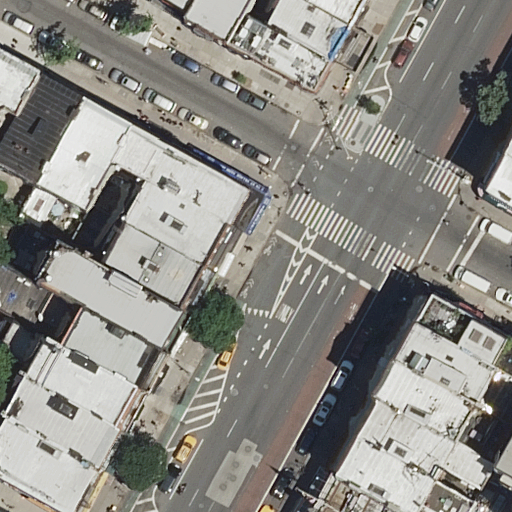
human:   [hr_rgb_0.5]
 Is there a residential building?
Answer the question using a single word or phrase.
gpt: yes

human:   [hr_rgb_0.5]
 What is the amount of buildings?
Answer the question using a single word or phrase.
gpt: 24

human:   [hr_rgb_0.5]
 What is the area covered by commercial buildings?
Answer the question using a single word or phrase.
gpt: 0m2

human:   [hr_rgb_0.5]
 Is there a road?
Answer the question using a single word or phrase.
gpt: yes

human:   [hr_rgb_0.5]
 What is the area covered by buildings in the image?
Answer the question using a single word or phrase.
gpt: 3164m2

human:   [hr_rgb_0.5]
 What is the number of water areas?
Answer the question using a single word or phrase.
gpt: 0

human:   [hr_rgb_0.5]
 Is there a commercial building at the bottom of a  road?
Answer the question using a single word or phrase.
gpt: no

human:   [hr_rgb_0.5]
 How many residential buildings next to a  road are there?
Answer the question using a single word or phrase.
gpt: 24

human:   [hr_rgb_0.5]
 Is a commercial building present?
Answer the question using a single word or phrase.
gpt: no

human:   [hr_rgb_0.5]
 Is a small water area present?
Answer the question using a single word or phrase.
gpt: no

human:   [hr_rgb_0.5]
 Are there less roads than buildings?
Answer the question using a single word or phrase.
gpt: yes

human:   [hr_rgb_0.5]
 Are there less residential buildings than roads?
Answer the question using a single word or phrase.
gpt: no

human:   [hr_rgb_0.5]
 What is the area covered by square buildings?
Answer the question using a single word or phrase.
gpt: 0m2

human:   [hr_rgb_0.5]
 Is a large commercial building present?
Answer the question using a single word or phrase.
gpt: no

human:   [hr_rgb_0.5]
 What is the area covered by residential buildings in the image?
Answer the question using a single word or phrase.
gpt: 3164m2

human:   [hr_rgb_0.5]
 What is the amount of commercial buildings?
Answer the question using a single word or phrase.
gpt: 0

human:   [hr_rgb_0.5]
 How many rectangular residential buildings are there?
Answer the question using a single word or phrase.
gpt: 21

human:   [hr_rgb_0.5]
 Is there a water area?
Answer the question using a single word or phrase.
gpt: no

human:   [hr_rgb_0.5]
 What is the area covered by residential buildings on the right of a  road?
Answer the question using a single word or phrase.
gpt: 1370m2

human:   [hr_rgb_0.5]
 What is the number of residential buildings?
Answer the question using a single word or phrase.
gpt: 24

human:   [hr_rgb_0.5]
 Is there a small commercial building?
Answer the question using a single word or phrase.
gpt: no

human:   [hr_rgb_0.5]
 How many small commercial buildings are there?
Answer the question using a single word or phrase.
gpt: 0

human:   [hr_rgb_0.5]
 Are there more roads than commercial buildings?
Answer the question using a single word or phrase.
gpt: yes

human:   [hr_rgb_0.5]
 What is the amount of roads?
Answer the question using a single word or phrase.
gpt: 4

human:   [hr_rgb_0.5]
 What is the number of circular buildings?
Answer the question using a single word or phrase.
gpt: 0

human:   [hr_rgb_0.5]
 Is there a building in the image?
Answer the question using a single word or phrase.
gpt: yes

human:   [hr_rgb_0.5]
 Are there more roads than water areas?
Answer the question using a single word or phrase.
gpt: yes

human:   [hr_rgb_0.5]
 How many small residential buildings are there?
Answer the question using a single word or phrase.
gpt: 10

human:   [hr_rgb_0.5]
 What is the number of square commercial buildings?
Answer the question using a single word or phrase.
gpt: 0

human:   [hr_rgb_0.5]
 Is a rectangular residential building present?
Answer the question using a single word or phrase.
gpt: yes

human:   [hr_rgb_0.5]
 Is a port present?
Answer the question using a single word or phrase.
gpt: no

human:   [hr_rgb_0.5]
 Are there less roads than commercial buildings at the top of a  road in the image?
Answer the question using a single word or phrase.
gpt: no

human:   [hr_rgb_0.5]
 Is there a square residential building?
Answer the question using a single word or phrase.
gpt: no

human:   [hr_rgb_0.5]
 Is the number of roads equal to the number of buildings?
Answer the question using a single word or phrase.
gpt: no

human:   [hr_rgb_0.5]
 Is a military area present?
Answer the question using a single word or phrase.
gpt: no

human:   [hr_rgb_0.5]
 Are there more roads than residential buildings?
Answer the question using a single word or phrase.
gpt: no

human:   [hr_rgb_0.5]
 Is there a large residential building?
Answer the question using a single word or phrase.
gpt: no

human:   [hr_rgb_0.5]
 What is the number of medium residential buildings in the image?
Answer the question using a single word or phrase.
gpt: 14

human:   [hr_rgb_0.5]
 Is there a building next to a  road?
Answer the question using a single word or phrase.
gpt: yes

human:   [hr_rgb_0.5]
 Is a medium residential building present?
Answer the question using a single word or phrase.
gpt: yes

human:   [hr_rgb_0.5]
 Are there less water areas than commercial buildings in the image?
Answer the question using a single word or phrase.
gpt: no

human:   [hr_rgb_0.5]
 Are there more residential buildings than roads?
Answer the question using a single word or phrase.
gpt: yes

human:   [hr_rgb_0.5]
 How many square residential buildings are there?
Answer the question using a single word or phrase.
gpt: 0

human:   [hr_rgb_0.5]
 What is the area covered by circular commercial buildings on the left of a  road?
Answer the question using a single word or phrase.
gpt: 0m2

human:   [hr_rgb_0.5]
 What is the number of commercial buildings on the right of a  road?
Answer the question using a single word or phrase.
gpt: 0

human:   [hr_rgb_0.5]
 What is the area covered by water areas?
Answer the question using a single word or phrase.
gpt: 0m2

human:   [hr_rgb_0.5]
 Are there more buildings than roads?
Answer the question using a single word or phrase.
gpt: yes

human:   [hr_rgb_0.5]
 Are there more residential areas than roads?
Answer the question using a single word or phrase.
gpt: no

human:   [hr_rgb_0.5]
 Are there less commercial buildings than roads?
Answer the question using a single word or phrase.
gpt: yes

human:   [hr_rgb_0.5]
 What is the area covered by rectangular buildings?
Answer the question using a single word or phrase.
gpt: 2481m2

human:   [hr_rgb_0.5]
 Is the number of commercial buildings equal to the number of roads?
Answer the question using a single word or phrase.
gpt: no

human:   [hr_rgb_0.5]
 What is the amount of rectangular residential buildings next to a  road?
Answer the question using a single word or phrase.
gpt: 21

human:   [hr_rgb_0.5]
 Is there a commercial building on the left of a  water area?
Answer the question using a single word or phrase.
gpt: no

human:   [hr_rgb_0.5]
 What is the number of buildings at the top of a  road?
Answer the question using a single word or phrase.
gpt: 11

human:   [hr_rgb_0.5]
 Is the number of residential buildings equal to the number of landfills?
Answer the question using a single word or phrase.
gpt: no

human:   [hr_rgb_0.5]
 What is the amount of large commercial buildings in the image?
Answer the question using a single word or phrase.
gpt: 0

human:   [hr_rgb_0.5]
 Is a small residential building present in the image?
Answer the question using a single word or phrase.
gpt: yes

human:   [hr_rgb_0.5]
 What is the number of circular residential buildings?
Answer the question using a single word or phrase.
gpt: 0

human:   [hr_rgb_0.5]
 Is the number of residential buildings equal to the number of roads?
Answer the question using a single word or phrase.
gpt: no

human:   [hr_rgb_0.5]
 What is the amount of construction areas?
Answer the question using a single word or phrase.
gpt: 0

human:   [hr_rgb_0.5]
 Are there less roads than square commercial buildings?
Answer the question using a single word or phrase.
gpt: no

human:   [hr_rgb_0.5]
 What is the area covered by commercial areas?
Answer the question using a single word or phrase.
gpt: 0m2

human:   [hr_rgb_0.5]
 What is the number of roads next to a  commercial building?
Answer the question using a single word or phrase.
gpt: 0

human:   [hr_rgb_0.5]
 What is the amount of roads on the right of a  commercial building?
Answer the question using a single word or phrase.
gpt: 0